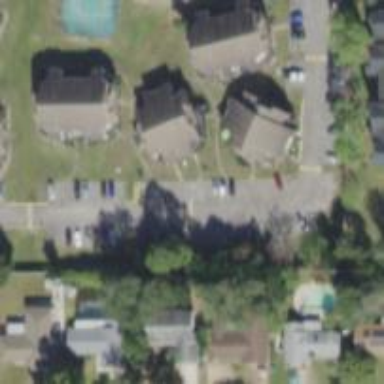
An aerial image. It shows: Parking space.